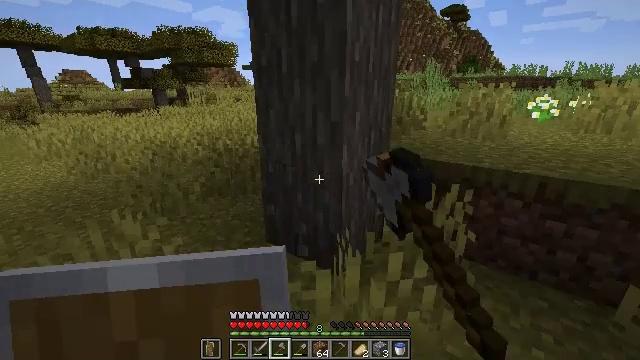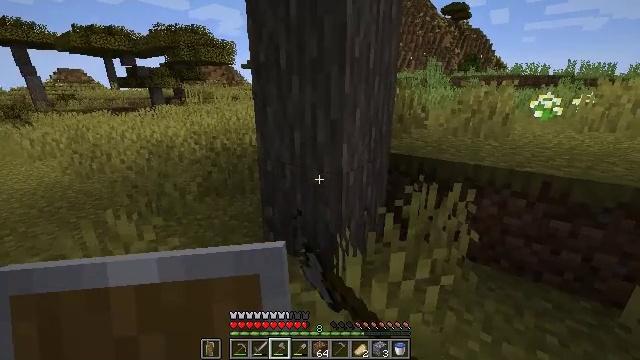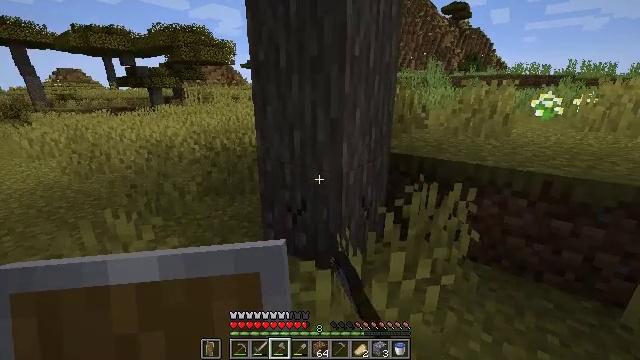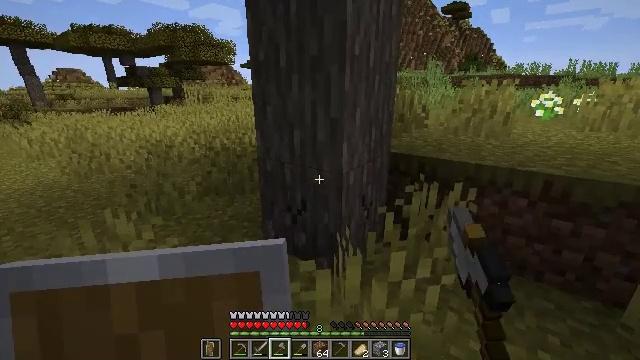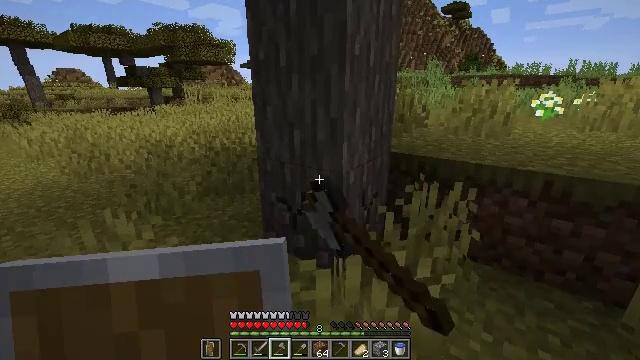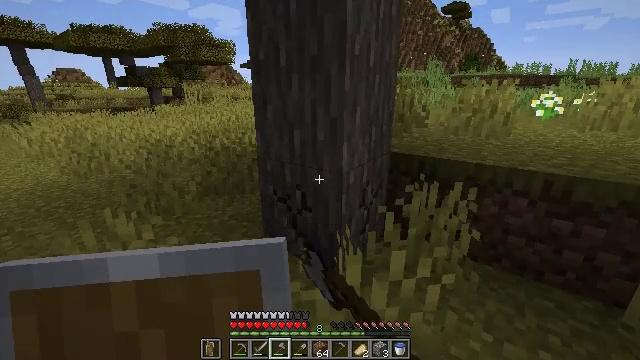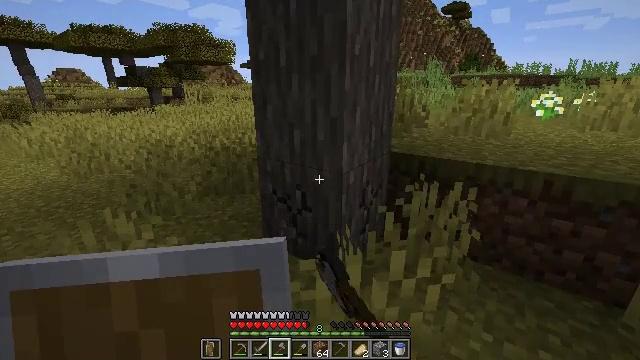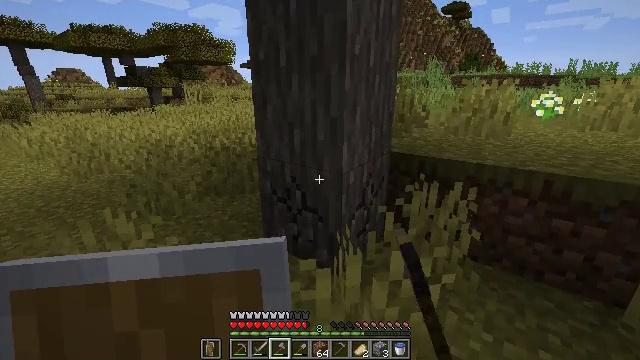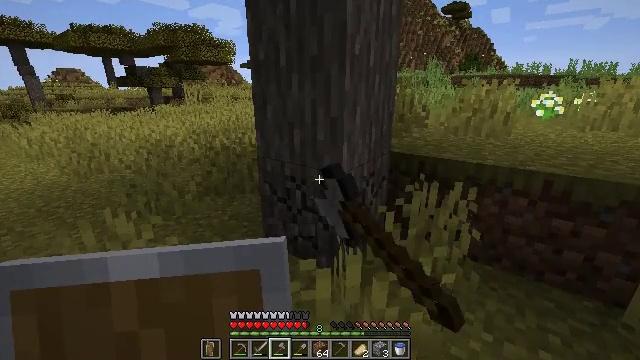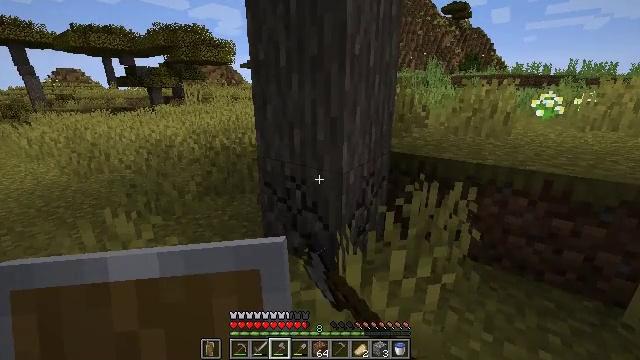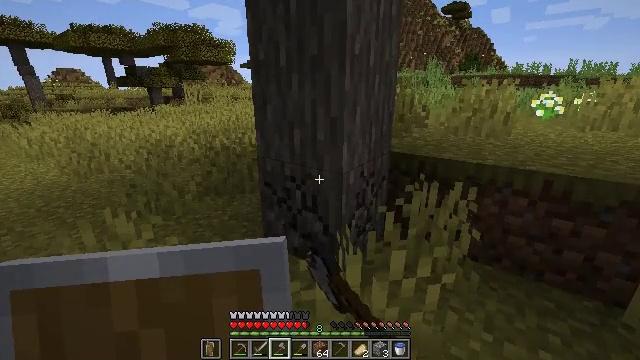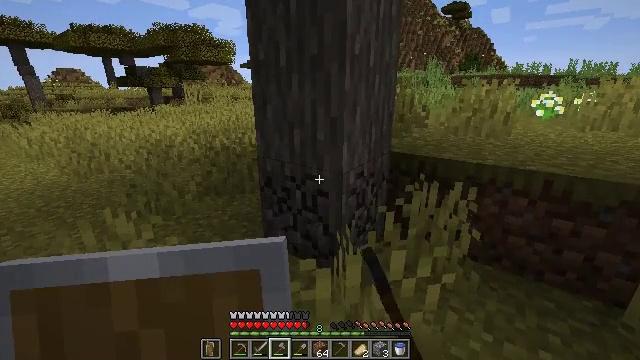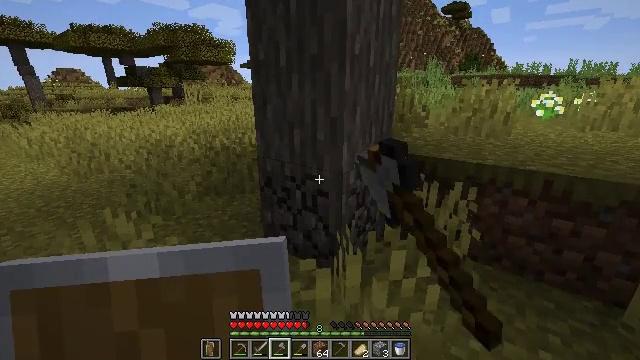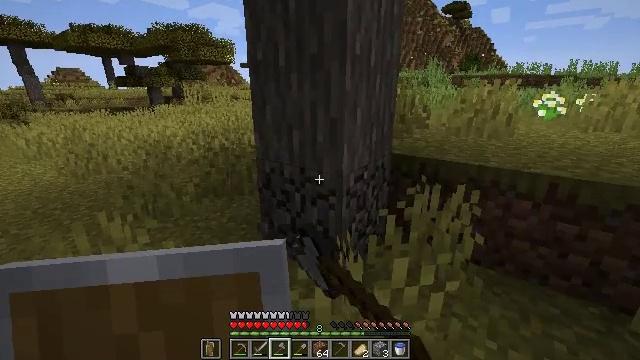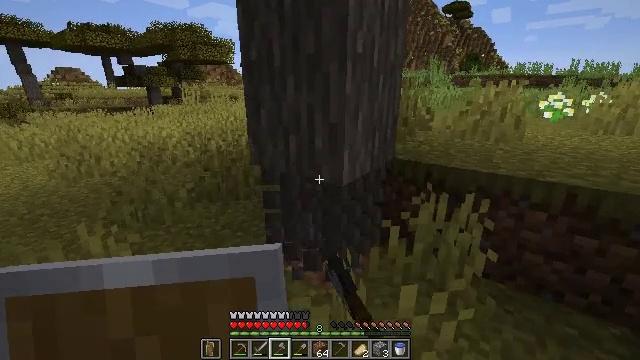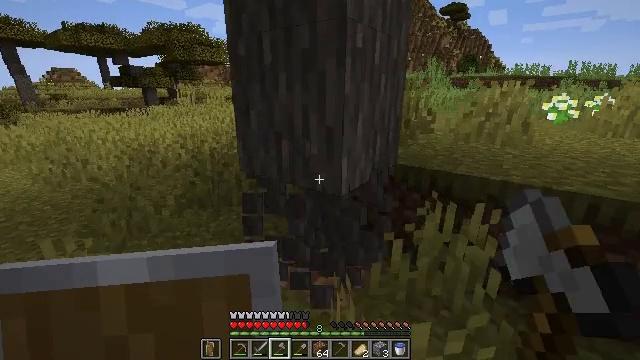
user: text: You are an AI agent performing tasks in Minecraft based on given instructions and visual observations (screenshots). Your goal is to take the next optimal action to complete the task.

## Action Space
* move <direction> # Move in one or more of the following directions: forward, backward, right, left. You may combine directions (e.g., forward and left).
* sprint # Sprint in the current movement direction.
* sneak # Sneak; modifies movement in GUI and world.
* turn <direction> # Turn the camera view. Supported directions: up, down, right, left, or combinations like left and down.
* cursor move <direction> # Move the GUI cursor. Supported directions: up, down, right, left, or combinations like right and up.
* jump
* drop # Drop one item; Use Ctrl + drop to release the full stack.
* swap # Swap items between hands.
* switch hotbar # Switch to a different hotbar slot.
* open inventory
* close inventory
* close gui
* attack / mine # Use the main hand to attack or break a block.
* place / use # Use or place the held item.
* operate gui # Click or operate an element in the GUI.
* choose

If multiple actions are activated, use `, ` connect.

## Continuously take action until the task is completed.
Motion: motion action
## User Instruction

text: Break the acacia log from the tree.
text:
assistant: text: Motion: attack / mine
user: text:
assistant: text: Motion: attack / mine
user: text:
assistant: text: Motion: attack / mine
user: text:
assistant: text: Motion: attack / mine
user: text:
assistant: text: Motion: attack / mine
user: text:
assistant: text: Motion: attack / mine
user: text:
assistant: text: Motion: attack / mine
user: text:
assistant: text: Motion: attack / mine
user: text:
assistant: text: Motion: attack / mine
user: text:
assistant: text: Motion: attack / mine
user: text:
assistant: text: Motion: attack / mine
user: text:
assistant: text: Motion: attack / mine
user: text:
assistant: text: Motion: move forward, attack / mine
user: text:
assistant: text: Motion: move forward, attack / mine
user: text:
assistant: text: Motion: move forward, attack / mine
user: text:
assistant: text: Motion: move forward, attack / mine
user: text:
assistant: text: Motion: move forward, turn right, attack / mine
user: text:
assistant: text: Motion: turn right and up
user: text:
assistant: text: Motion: no_op
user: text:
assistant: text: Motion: turn right
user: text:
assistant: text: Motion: attack / mine
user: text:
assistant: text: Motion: attack / mine
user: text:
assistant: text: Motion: attack / mine
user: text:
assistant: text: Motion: attack / mine
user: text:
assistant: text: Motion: attack / mine
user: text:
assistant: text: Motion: attack / mine
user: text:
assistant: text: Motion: attack / mine
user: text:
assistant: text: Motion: attack / mine
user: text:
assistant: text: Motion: attack / mine
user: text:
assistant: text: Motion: attack / mine